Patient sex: M
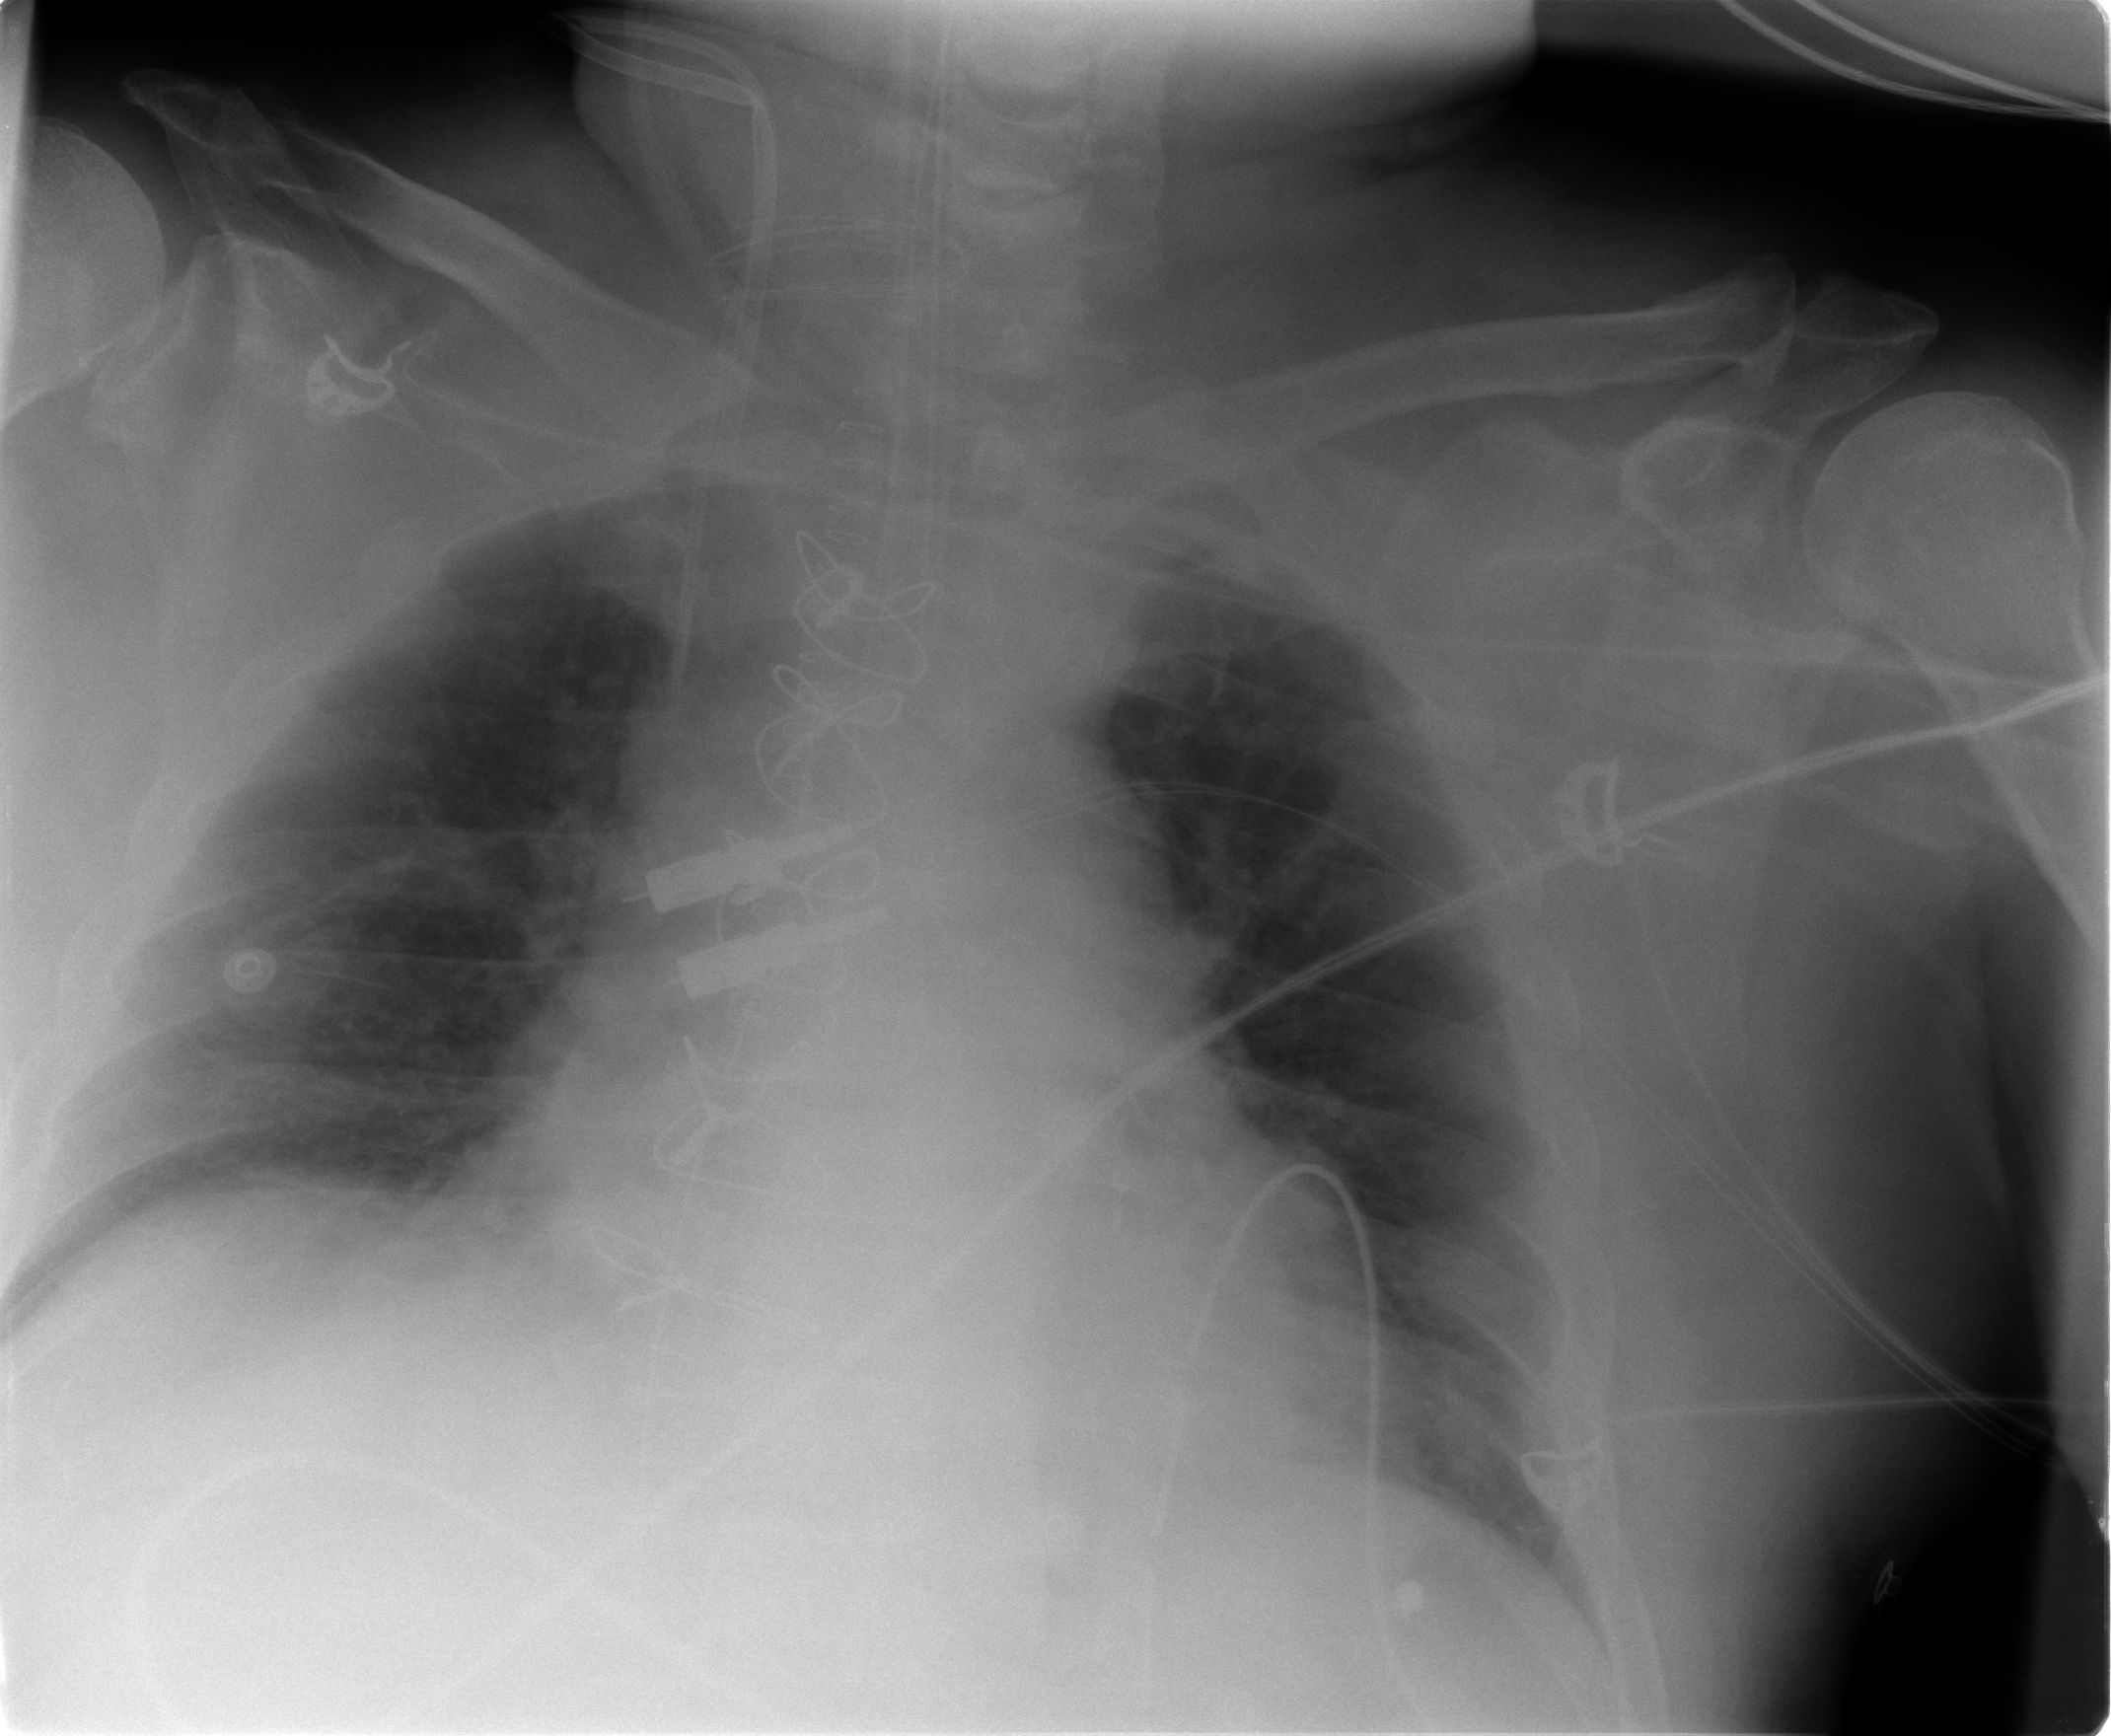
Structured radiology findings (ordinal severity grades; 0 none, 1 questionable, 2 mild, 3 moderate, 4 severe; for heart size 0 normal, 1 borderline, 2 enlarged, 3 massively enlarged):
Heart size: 2
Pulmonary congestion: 2
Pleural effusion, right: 1
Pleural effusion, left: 1
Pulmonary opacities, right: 0
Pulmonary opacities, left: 2
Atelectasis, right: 2
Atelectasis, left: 2